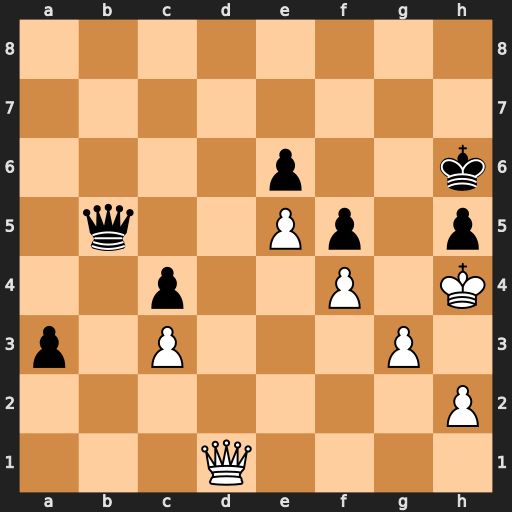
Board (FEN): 8/8/4p2k/1q2Pp1p/2p2P1K/p1P3P1/7P/3Q4
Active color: w
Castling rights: -
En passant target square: -
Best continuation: Qxh5+ Kg7 Qg5+ Kf7 Qf6+ Ke8 Qxe6+ Kd8 Qf6+ Kc7 Qd6+